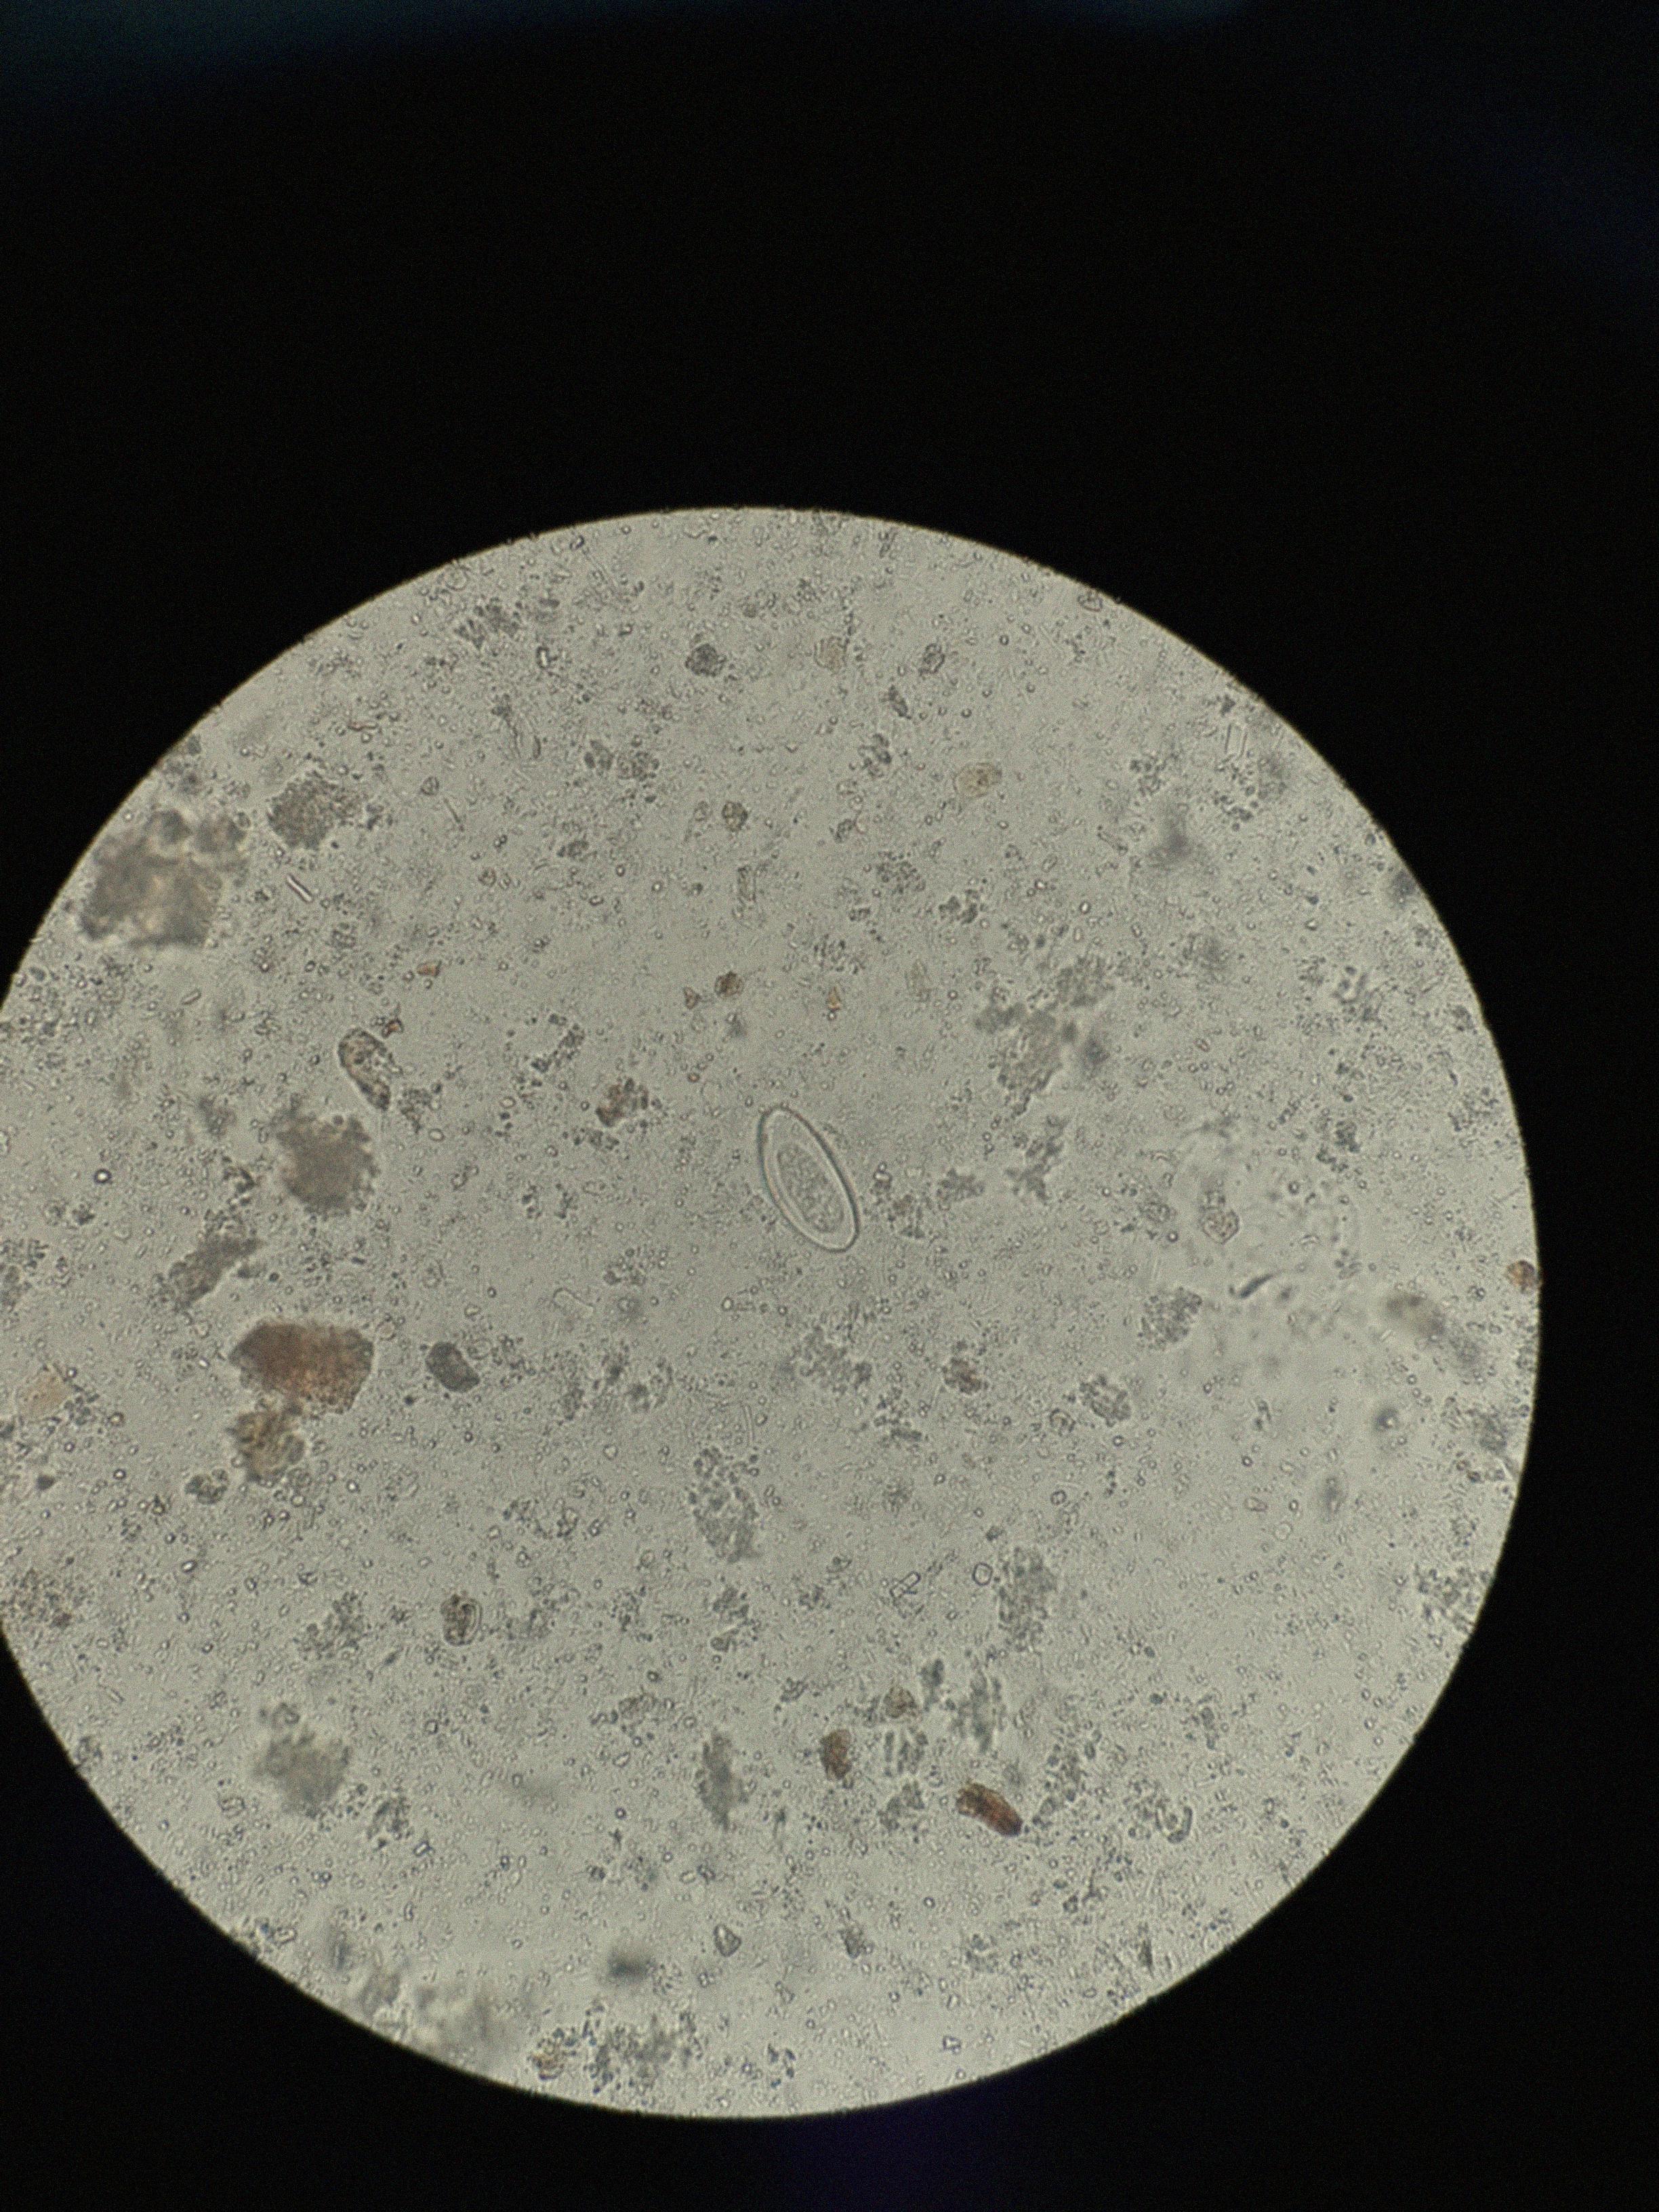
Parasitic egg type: Enterobius vermicularis